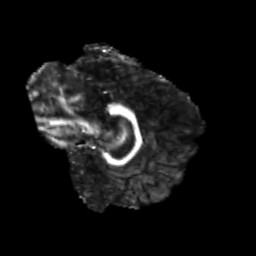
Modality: FA
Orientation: sagittal
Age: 24
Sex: male
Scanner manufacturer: siemens
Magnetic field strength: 3 T
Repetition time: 3.5 s
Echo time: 0.104 s